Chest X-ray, PA view. Patient: 28 years old, sex F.
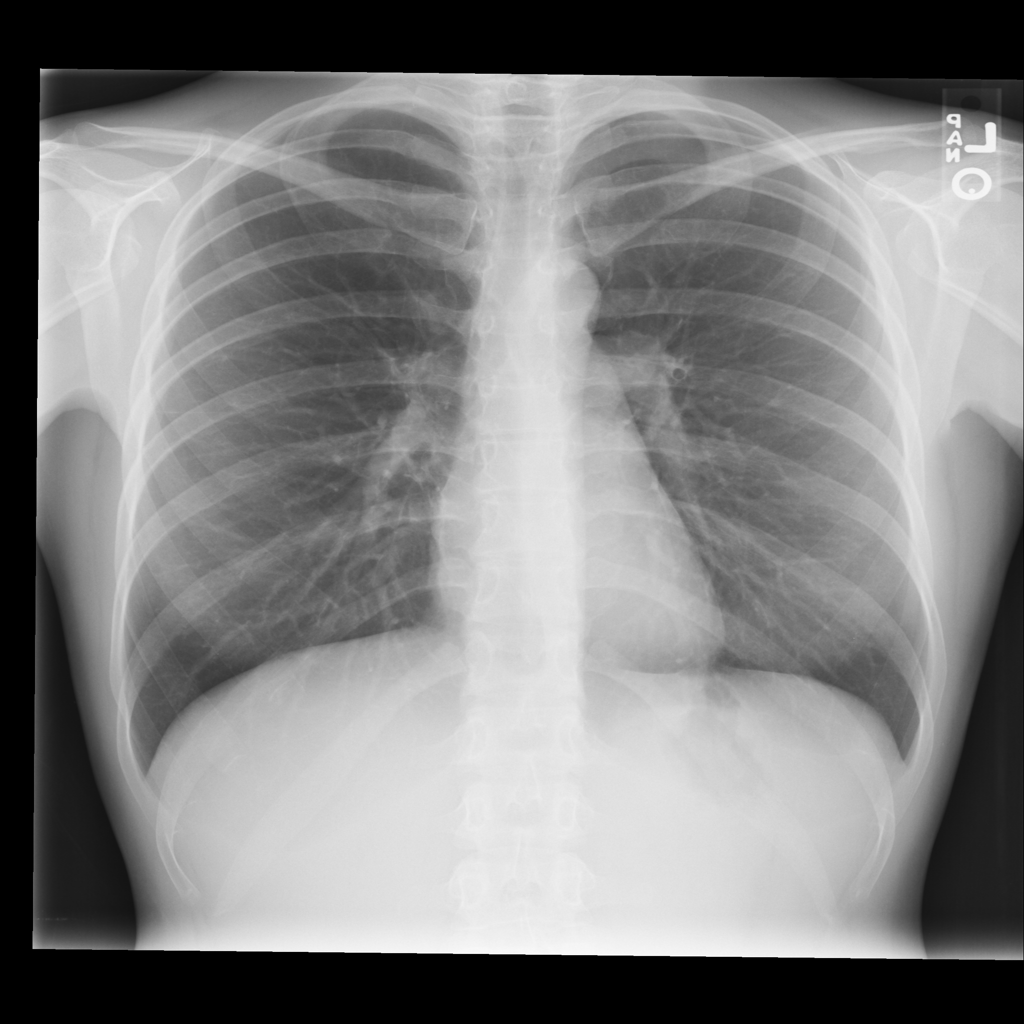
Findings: No Finding